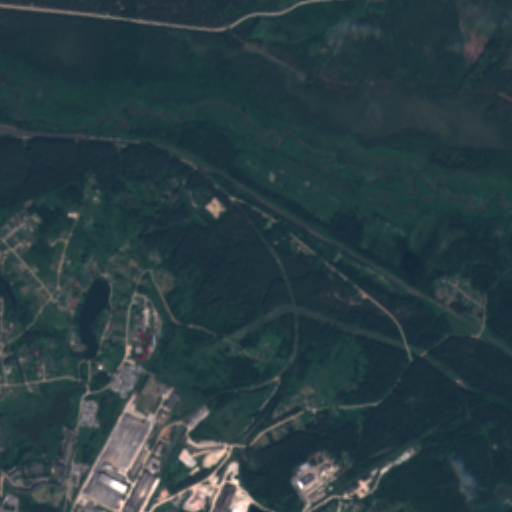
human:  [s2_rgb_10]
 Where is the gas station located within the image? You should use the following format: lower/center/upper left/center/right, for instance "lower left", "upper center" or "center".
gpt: The gas station is located in the lower left of the image.
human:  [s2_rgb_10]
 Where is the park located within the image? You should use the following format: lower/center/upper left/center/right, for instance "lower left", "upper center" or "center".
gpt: The park is located in the lower left of the image.
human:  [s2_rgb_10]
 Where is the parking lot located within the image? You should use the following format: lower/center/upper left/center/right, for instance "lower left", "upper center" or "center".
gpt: The parking lot is located in the lower left of the image.
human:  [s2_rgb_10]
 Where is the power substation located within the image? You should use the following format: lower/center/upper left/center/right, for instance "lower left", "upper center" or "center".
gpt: The power substation is located in the lower left of the image.
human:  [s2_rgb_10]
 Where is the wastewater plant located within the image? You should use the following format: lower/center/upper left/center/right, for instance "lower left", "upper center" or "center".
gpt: The wastewater plant is located in the center left of the image.
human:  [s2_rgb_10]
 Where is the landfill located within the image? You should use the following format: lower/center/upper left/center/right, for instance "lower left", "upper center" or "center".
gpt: There is no landfill in the image.